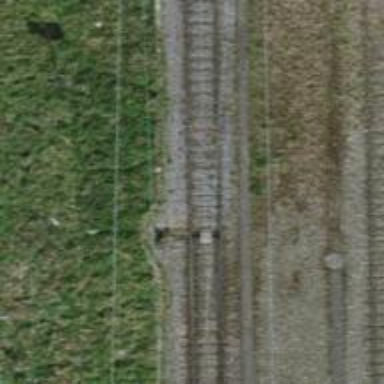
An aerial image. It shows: Railway switch.